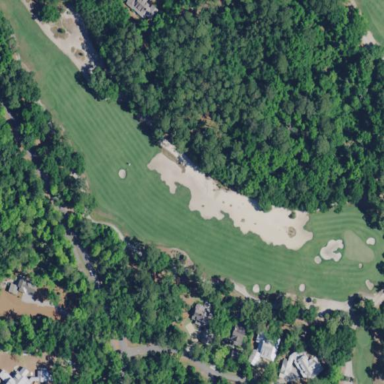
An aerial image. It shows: Golf bunker filled with sandy terrain.